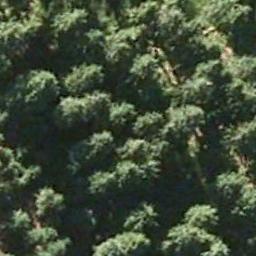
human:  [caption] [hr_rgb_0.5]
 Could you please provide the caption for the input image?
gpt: Many green trees are in a forest and the leaves cast a black shadow .

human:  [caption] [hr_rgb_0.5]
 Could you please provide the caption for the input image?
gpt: This is a dense forest .

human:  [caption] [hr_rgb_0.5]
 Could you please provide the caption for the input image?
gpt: The forest has a lot of randomly arranged green trees .

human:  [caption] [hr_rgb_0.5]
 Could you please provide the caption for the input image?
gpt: There is a road goes through the forest .

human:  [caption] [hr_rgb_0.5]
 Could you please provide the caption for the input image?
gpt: A forest with many green trees .